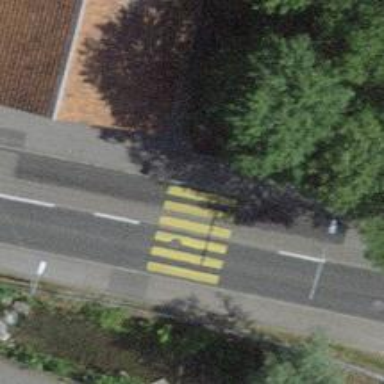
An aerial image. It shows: Uncontrolled zebra crossing with zebra markings.